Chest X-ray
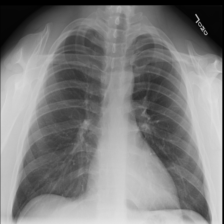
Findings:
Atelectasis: positive
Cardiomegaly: negative
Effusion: negative
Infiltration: negative
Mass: negative
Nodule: negative
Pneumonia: negative
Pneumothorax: negative
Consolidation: negative
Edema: negative
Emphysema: negative
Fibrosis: negative
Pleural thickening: negative
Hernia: negative